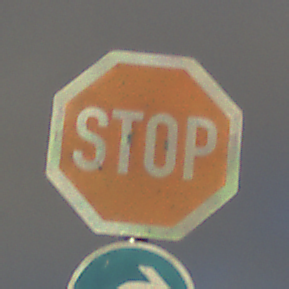
Verkehrszeichen: Stop
Zusatzzeichen unten: VorgeschriebeneFahrtrichtungRechts
Umgebung: Outdoor, Nature
Tageszeit: SunriseSunset
Wetter: PartlyCloudy
Licht: Natural
Jahreszeit: NotSpecified
Kontrast: HighContrast